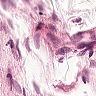
Metastatic tissue present: no